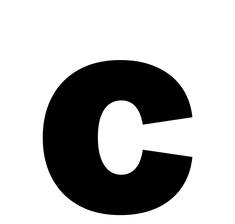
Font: Inter_Black